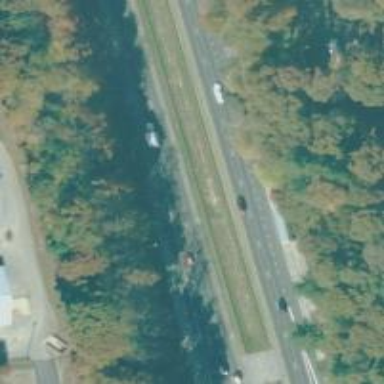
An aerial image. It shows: Motorway junction.